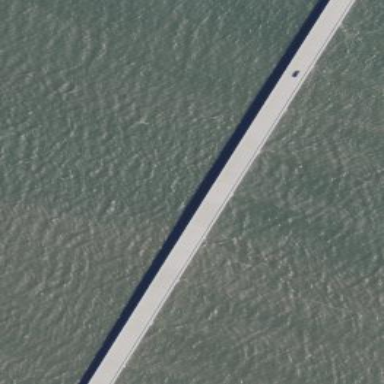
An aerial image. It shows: Man-made bridge.